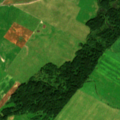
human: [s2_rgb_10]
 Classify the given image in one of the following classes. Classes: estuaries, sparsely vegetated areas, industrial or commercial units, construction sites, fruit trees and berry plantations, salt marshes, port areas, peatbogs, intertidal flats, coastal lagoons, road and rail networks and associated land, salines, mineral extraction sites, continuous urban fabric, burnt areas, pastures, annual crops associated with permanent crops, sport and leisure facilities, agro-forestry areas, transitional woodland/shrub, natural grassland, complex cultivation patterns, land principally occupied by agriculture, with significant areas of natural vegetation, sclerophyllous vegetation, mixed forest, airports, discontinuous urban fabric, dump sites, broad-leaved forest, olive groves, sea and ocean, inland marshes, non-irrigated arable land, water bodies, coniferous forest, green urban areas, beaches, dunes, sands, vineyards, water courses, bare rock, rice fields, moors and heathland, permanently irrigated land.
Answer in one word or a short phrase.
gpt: non-irrigated arable land, pastures, complex cultivation patterns, transitional woodland/shrub